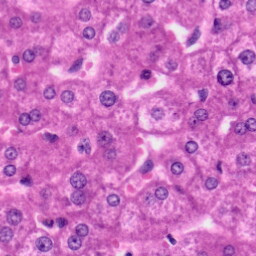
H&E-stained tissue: Liver